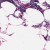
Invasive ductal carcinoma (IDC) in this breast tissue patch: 0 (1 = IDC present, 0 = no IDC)